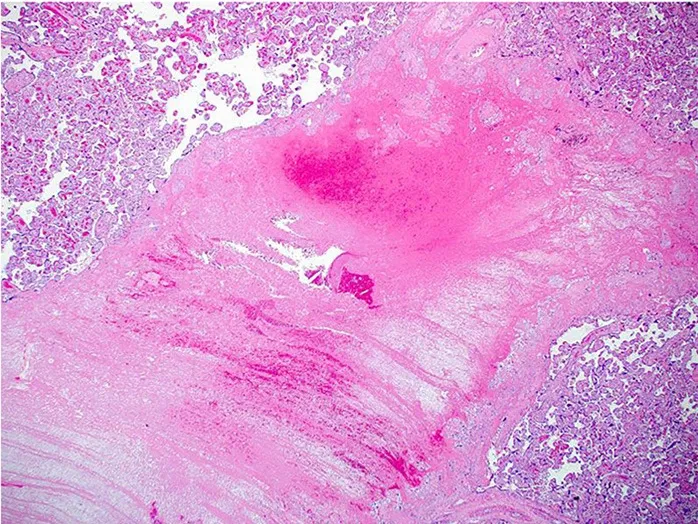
(A,B) Photomicrographs of two intervillous hematomas seen in case 1 (Hematoxylin and eosin stain, magnification x20).
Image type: pathology (h&e)